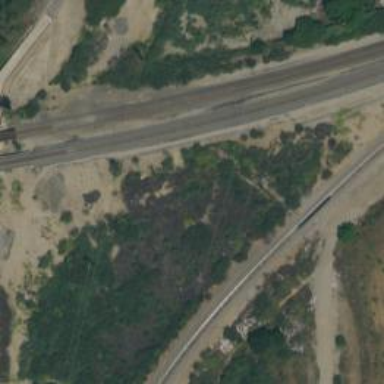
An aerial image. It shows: Site related to the railway.